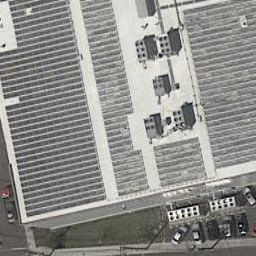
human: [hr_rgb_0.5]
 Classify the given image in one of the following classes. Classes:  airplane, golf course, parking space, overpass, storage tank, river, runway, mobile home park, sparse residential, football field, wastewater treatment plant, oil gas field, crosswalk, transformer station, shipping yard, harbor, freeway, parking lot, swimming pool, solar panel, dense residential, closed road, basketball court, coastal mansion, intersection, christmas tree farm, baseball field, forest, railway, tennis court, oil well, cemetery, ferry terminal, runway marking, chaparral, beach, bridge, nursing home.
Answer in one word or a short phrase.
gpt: solar panel